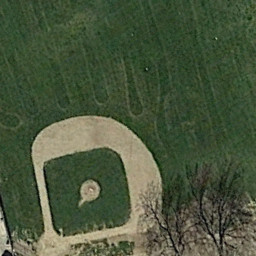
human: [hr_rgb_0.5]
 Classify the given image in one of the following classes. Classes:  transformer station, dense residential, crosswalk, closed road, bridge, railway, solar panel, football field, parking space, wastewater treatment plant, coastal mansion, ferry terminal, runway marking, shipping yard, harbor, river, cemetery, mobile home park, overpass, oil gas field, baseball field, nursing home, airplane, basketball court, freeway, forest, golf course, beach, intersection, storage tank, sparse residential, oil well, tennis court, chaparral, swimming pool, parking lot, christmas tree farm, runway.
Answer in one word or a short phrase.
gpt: baseball field